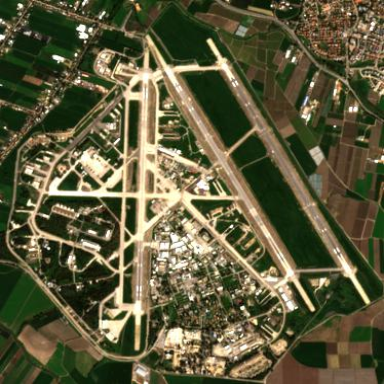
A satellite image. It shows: Military airfield located within larger aerodrome area.